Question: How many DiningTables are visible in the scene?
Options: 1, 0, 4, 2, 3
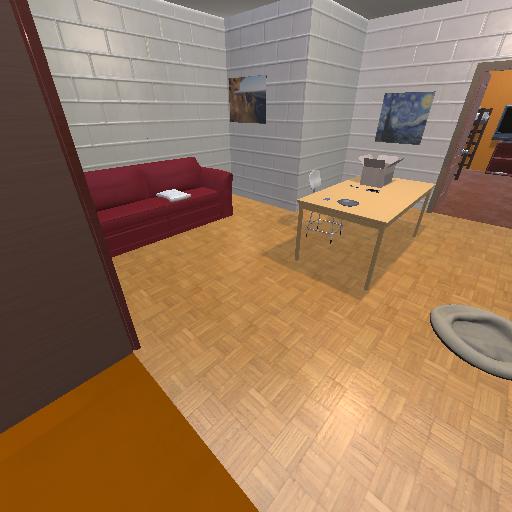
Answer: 1